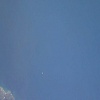
Label: water